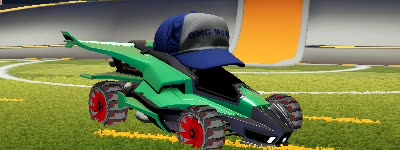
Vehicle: aftershock